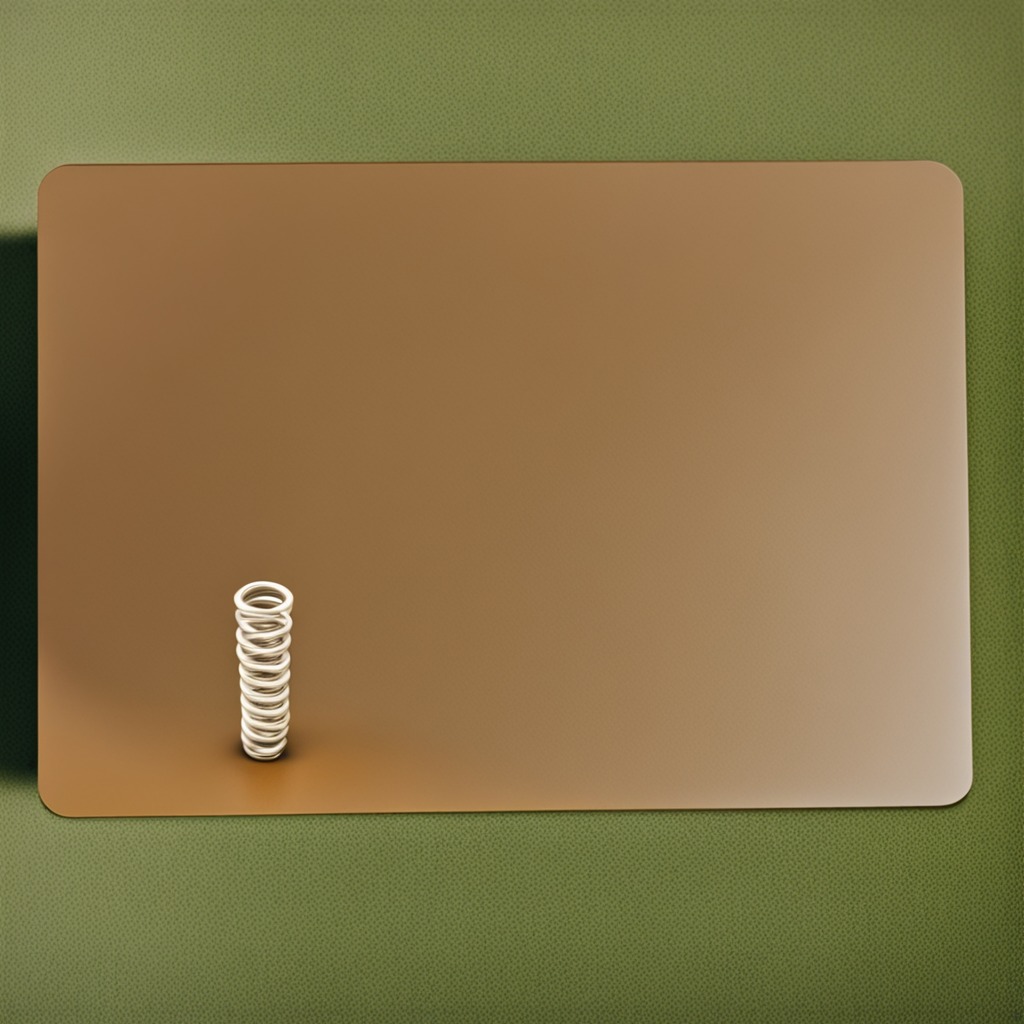
A coiled metal spring is lying on a textured surface.